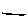
Label: line